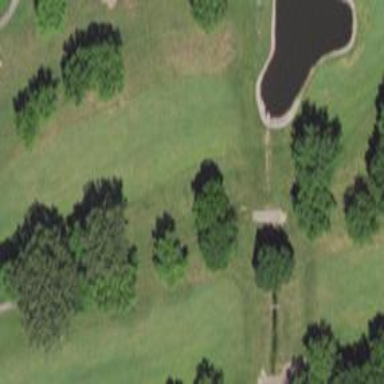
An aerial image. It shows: Pathway for golfing.